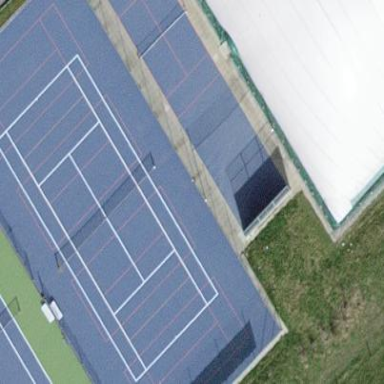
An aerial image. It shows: Tennis court on pitch.